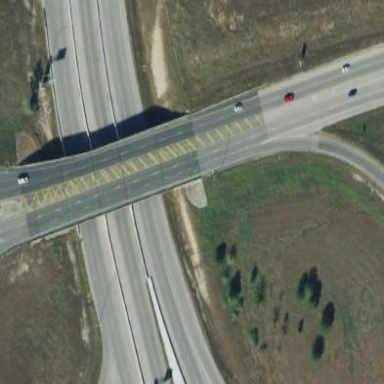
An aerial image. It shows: Man-made bridge.